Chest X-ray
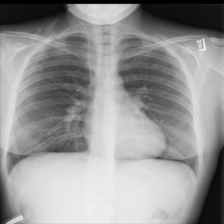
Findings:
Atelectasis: negative
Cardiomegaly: negative
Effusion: negative
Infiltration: negative
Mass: negative
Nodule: negative
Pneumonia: negative
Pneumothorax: negative
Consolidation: negative
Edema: negative
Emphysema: negative
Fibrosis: negative
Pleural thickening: negative
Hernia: negative